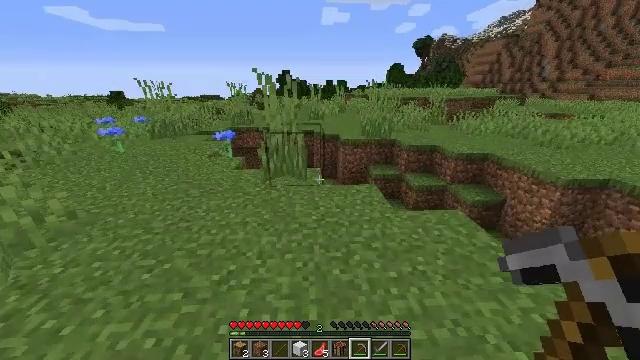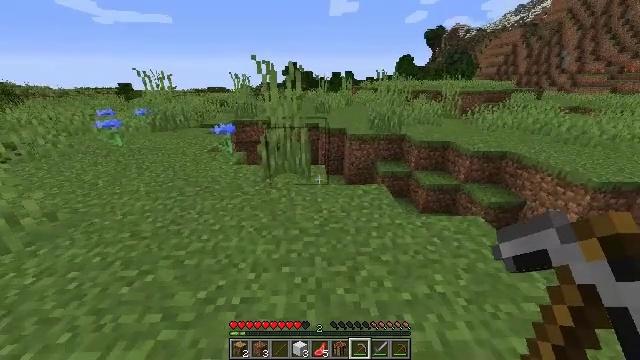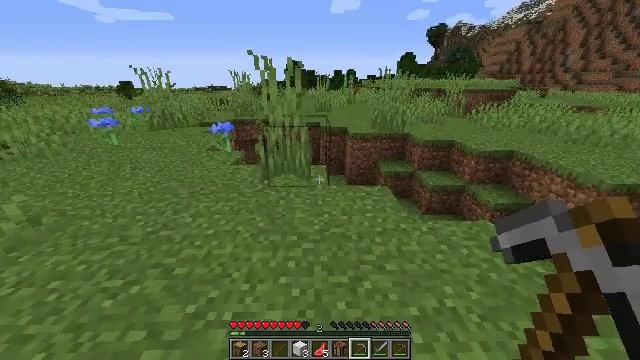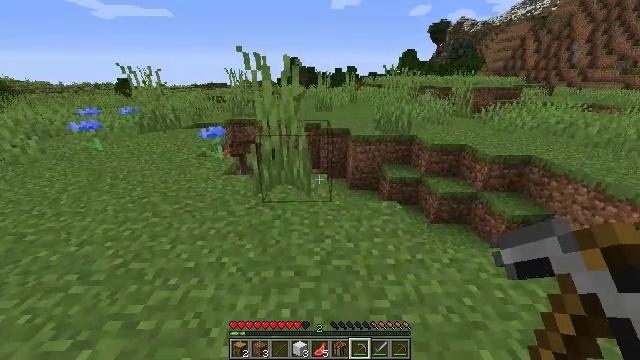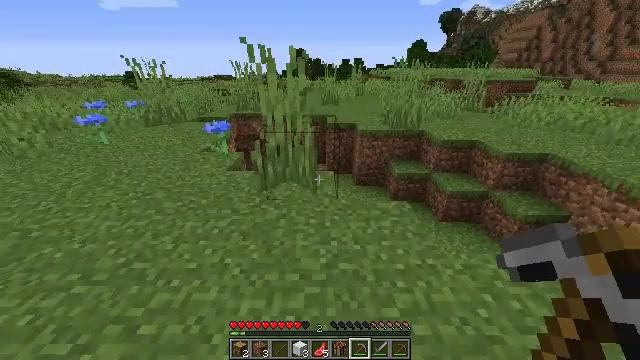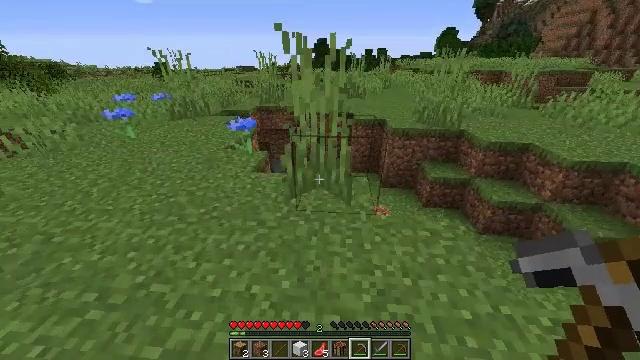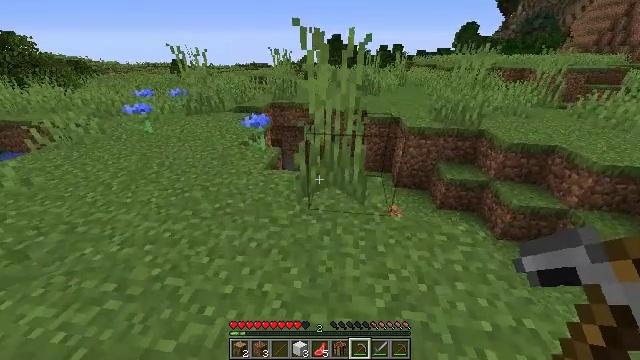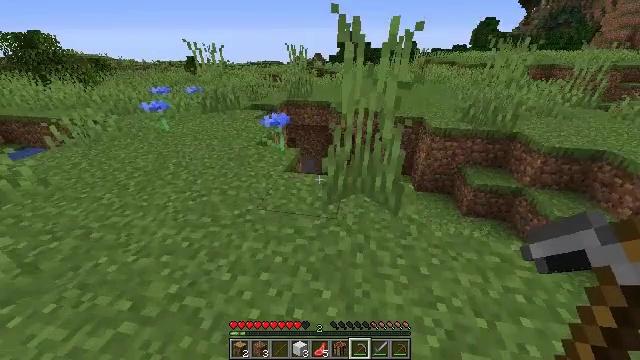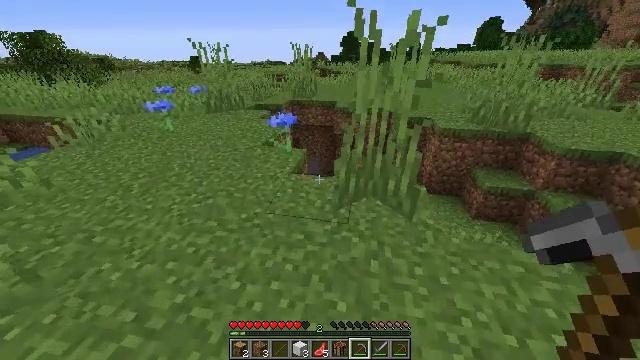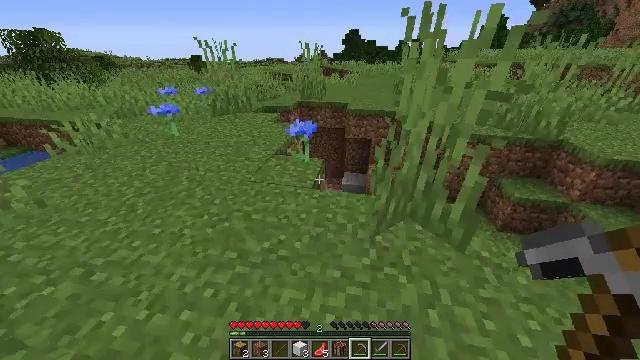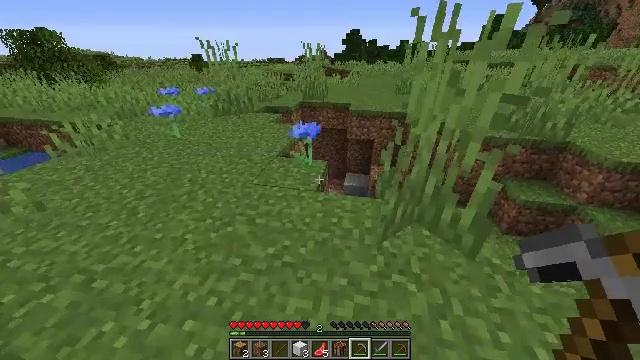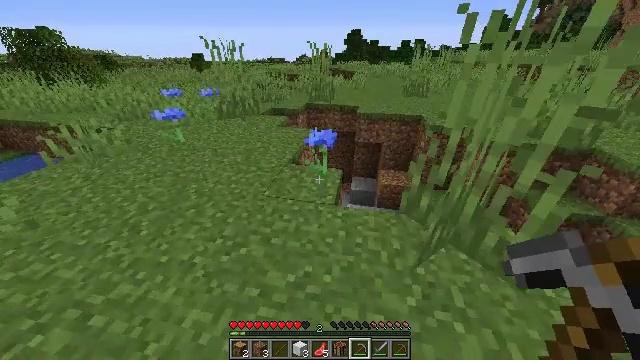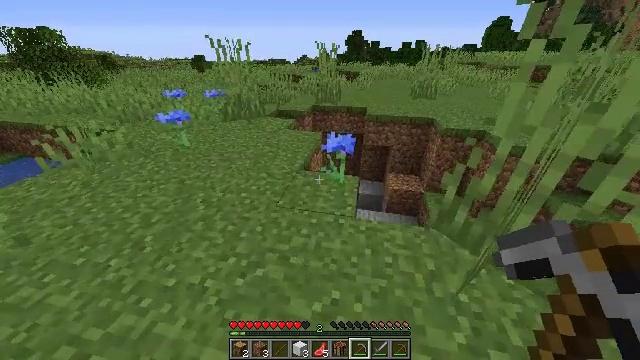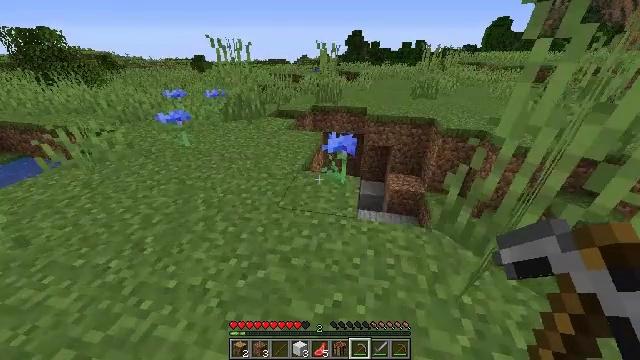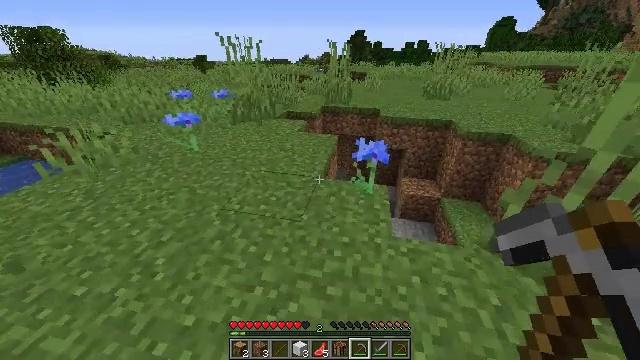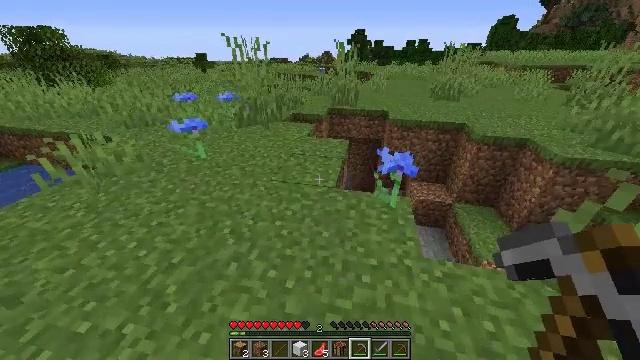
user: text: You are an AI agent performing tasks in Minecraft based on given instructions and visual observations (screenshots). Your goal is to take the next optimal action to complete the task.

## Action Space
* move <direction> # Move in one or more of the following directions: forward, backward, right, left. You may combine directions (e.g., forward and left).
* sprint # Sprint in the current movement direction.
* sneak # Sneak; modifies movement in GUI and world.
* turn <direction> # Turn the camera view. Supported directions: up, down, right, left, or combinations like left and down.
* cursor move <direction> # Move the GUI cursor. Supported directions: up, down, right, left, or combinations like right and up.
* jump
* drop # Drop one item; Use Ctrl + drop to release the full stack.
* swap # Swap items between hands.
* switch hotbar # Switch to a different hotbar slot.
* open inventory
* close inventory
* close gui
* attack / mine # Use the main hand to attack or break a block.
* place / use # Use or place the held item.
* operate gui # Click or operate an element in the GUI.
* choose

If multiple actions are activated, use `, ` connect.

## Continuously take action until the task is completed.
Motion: motion action
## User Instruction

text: Collect tall grass by breaking it.
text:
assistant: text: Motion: move forward, turn left and down
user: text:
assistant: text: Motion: move forward
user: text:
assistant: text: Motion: move forward
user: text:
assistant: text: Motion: move forward and move left, turn left and down
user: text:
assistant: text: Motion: move forward and move left, turn left and down
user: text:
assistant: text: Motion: move forward and move left, turn left
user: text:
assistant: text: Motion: move forward and move left, turn left
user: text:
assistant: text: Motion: move forward and move left
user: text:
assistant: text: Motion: move forward and move left
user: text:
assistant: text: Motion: move forward and move left
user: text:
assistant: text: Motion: move forward and move left
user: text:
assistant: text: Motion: move forward and move left
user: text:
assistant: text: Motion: move forward and move left
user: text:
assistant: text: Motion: move forward and move left
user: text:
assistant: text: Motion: move forward and move left
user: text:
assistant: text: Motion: move forward and move left
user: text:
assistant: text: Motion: move forward
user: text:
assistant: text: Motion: move forward
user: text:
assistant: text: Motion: move forward
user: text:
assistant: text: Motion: move forward
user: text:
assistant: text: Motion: move forward
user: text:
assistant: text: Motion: move forward and move left
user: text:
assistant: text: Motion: move forward and move left
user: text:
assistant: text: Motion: move forward and move left
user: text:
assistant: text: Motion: move forward and move left
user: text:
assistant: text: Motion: move forward and move left
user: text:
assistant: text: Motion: move forward and move left
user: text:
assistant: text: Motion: move forward and move left
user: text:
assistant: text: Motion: move forward and move left
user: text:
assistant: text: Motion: move forward and move left